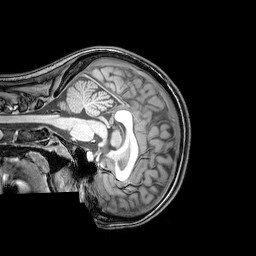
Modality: T1w
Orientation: sagittal
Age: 21
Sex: female
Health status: healthy
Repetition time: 0.081 s
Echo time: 0.037 s